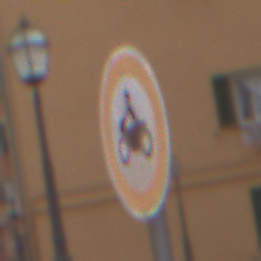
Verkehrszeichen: VerbotKraftraeder
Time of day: Midday
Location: Outdoor (Urban)
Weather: Overcast
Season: NotSpecified
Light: Natural